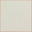
Piece: xx